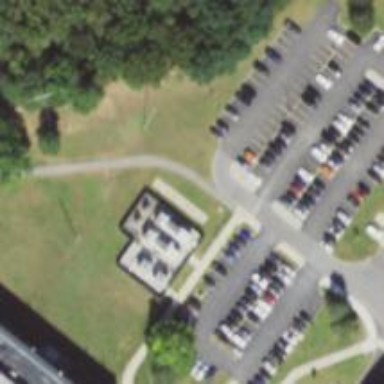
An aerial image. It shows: Parking area.